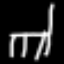
Label: chair